Question: Is it possible to show 1 single image and 2 other partial images using caroufredsel like this

If not could you please tell so.
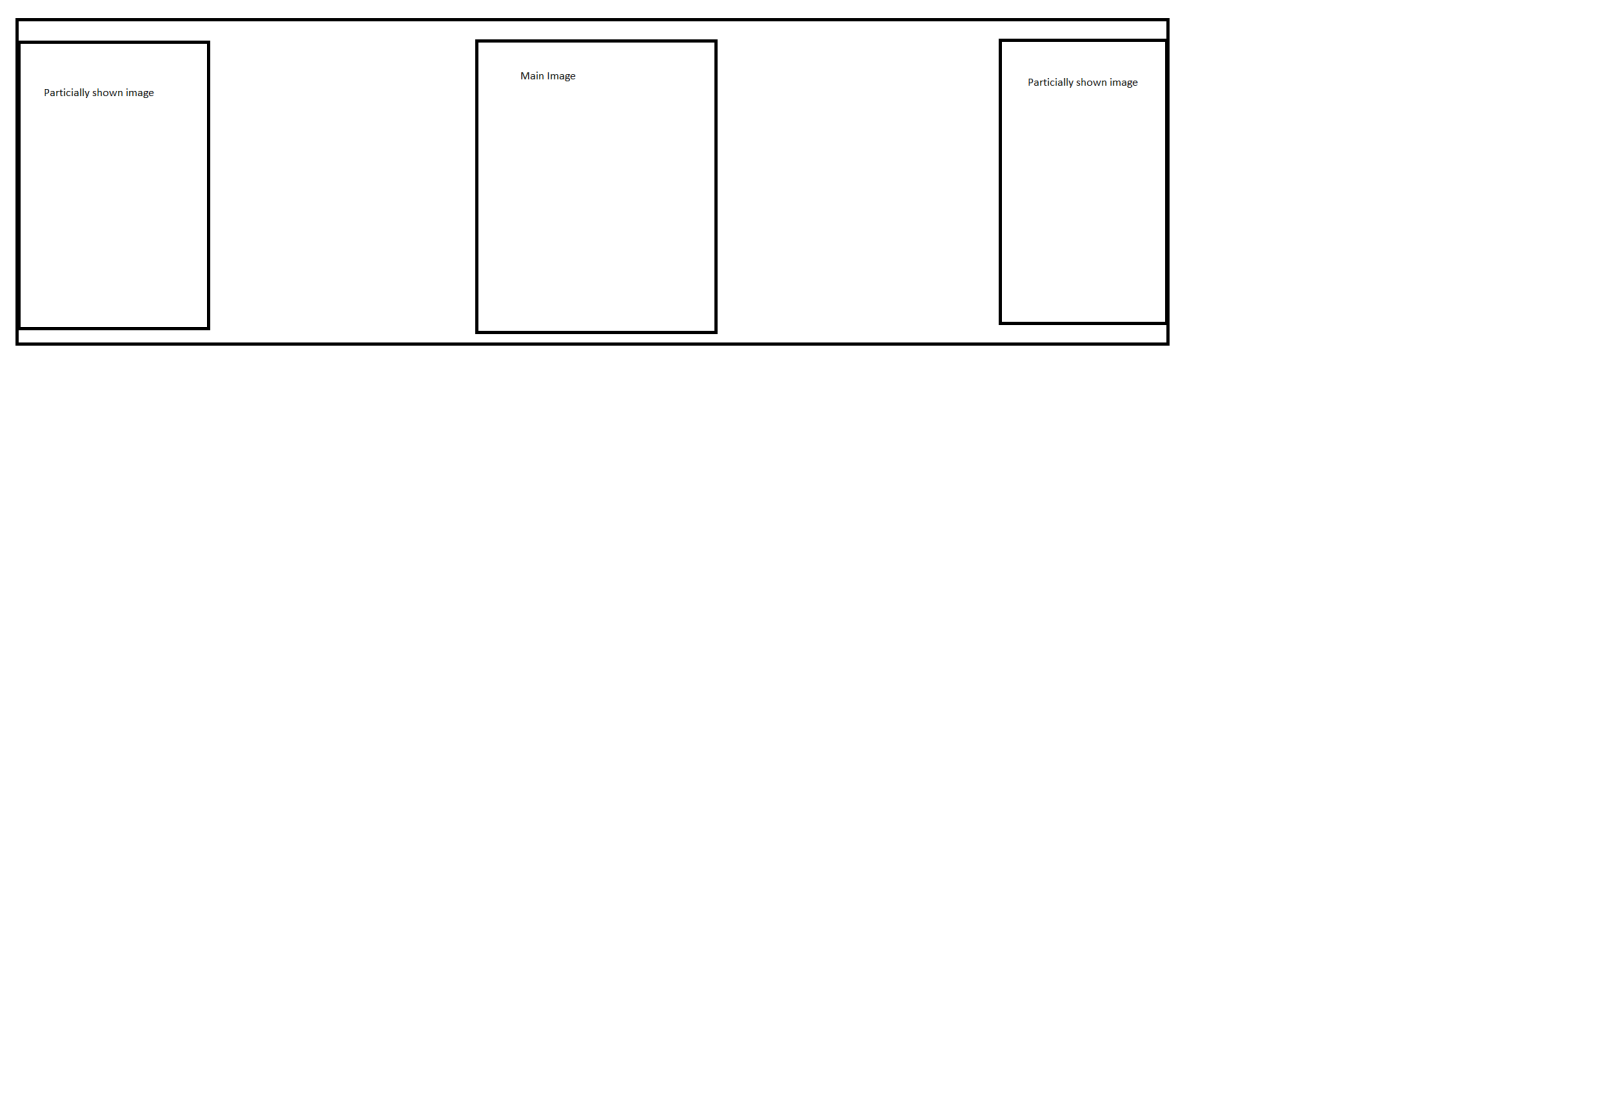
Answer: Yes caroufredsel is very universal.
You will best check these cool examples: <URL>
You can find a lot of inspiration there.
BTW kudos for using caroufredsel, I find it the best carousel out there